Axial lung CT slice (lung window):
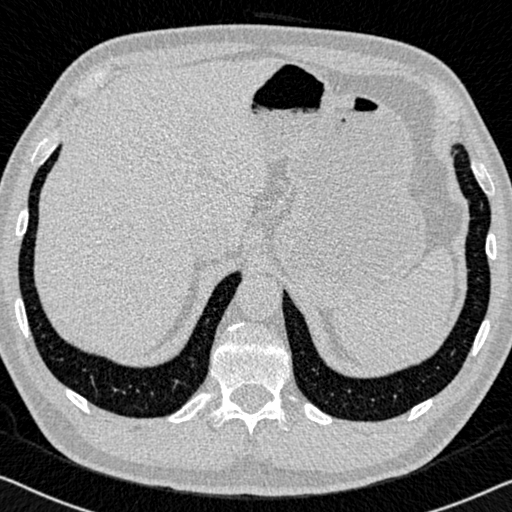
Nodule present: no